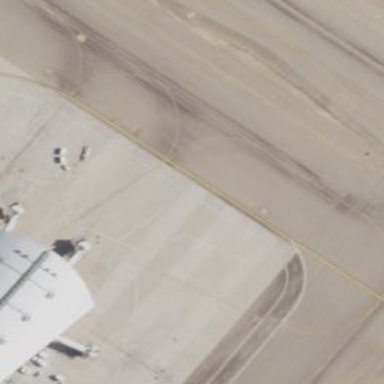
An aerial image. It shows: Image of taxiway at airport.